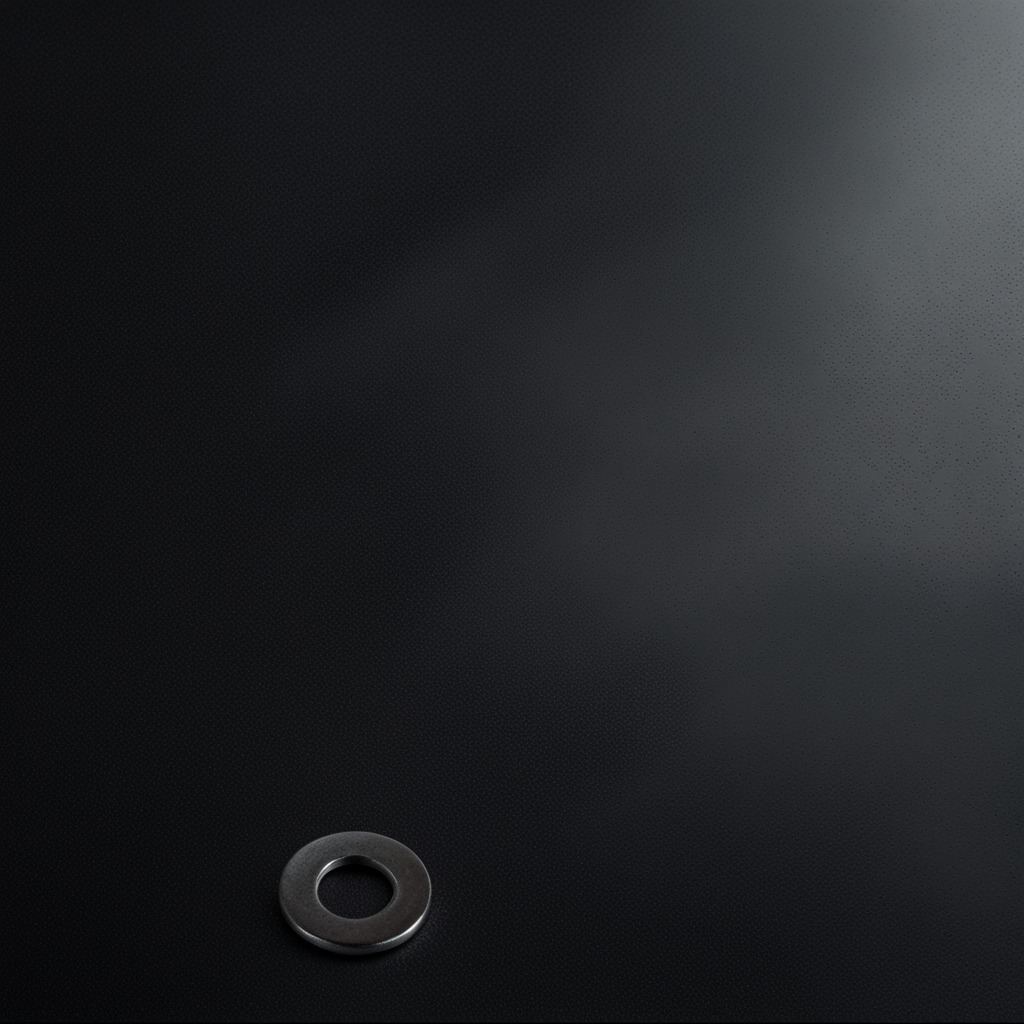
A flat metal washer lying on a clean granite tabletop inside a workshop at night dim ambient light soft shadows worn but beneath the mat